Question: I'm trying to figure out the ToolStripSplitButton. The purpose is to display a usercontrol gauge when a ToolStripSplitButton is pressed. However, no matter what settings I try, there is a grey line visible below the button.
The ToolStrip itself is set to RenderMode.System, is not docked, and the ToolStripSplitButton is the only component in it.
I remove the line by introducing a custom ToolStripRenderer class, but this seems like a total overkill for removing this single annoying dark grey line under the control.
I realize it might be a total shot in the dark since I don't provide the rest of the gazillion settings for these components, but I was hoping someone could provide insight into why this control is behaving the way it does.
---
My second question is regarding the behaviour of the ToolStripSplitButton. Is there any way to avoid the flat and borderless look that the component displays before the mouse hovers over it? I'm trying to give it a uniform look along with the rest of the buttons in the panel, and the ToolStripSplitButton only appears raised when the mouse cursor is placed above the component.
Here's a screenshot:

Any help is greatly appreaciated!
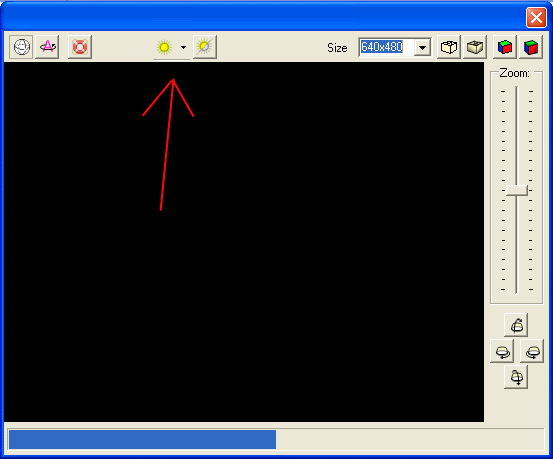
Answer: For anyone interested, I ended up creating a custom ToolStripRenderer class after all. Here I had to override several methods to get the wanted result, and the result came out pretty nice. To draw the button outline I simply used ControlPaint, and for the dropped-down tab-like look I drew some lines with the ControlDarkDark system color. Not to get into the gory details, there are several tutorials out there describing this already. Now, it does seem weird that to get a button-like behaviour from a ToolStripDropDownButton one has to do the drawing oneself, but I'm not ruling out that a setting might have clashed with another somewhere.
I can post the code if anyone is interested.